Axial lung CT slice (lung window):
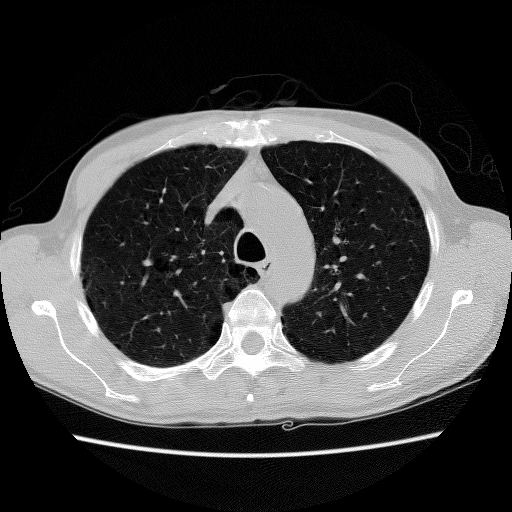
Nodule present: no